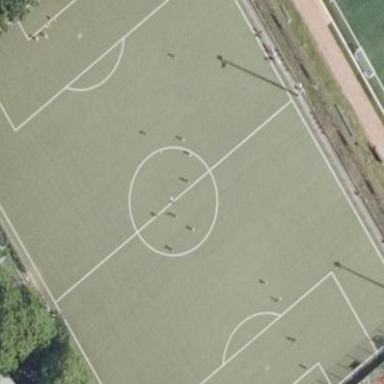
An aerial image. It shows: Artificial turf soccer pitch for leisure activities.